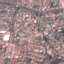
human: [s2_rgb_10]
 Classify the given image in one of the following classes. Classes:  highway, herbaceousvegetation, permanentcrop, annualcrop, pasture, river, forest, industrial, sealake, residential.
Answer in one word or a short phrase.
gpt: Residential